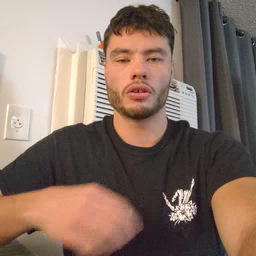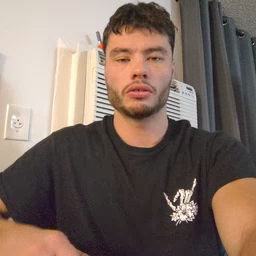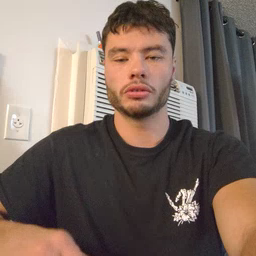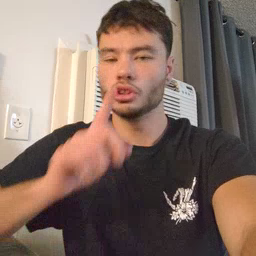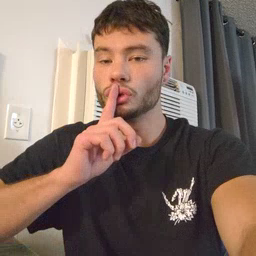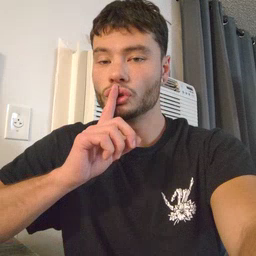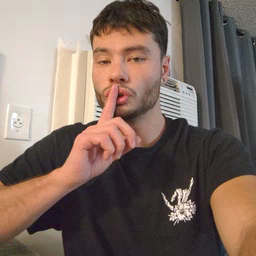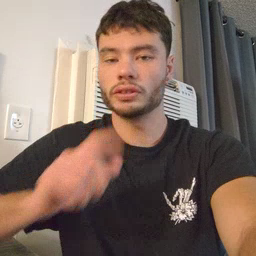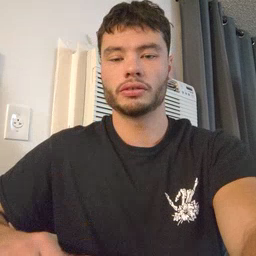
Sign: shhh